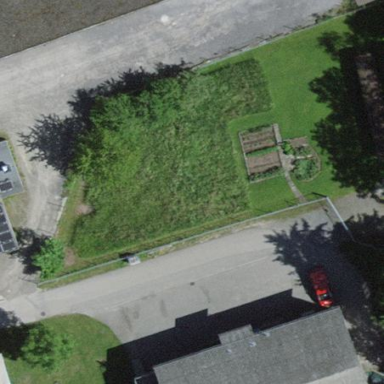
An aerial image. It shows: Area designated for allotments.